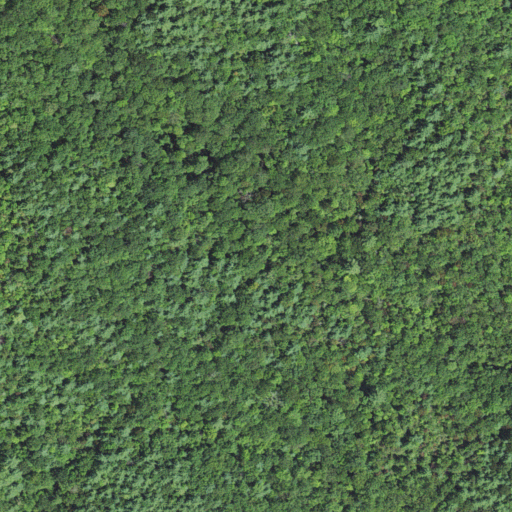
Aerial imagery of ridge(s) in North Carolina named Boardtree Ridge containing mixed forest, evergreen forest, and deciduous forest